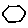
Label: hexagon